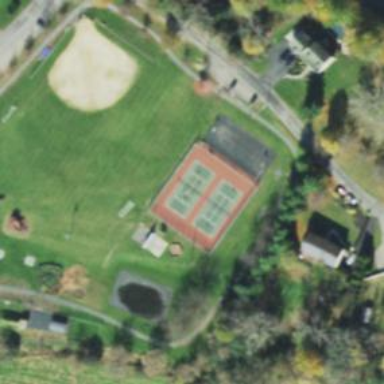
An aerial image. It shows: Tennis court on pitch.